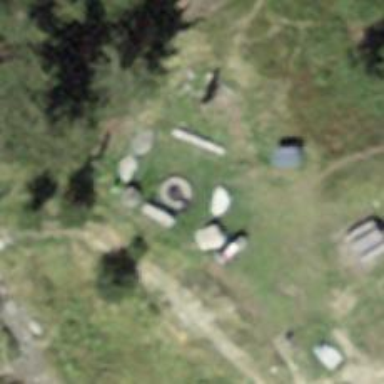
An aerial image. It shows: Barbecue facility.